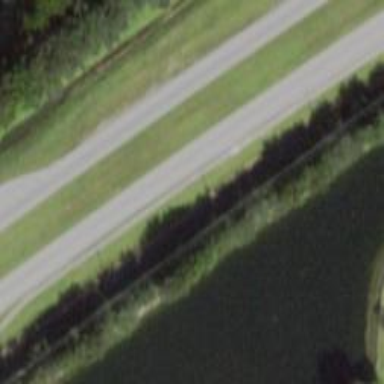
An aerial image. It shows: Secondary road.